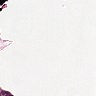
Metastatic tissue present: no